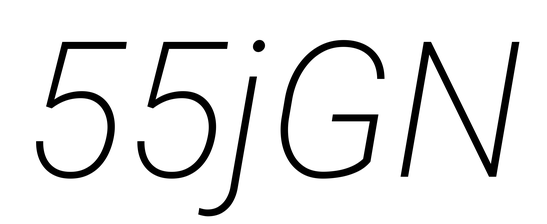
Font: Roboto-Italic_ExtraLight_Italic